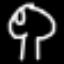
Label: mushroom